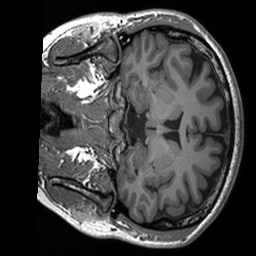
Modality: T1w
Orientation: coronal
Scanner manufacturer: siemens
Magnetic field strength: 3 T
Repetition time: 1.76 s
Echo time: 0.0022 s